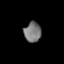
Tissue: lung
Cell type: Epithelial cells
Senescence score: 0.1277
Nuclear area (px): 333
Mean DAPI intensity: 119.982